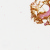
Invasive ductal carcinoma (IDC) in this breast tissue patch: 0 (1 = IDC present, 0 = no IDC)